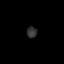
Tissue: prostate
Cell type: Myeloid cells
Senescence score: 0.7458
Nuclear area (px): 114
Mean DAPI intensity: 49.061